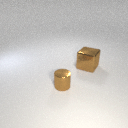
large brown metal cube behind small brown metal cylinder